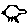
Label: bird